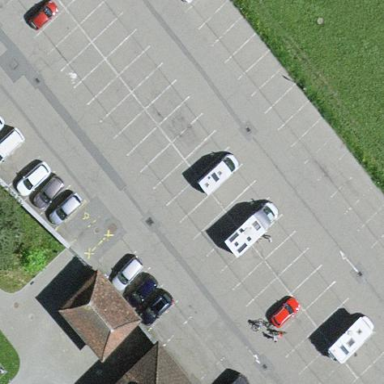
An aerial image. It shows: Parking area with surface.